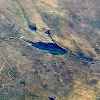
Label: land